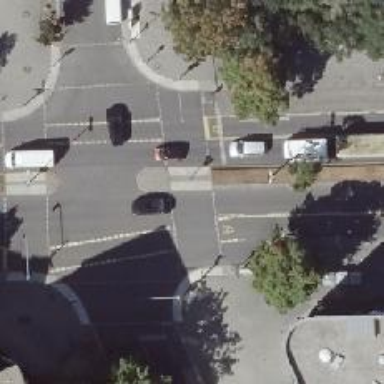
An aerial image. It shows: Footway that serves as traffic island.